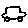
Label: car